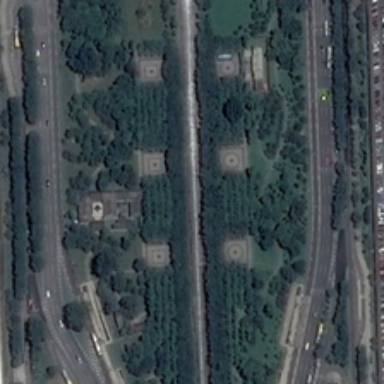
The square is surrounded by many dark green trees and buildings .